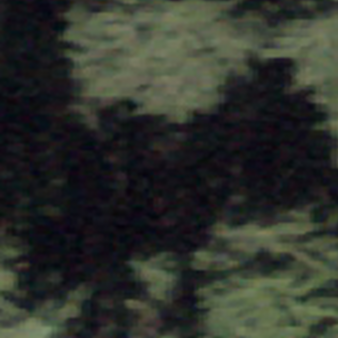
Label: other